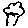
Label: tree